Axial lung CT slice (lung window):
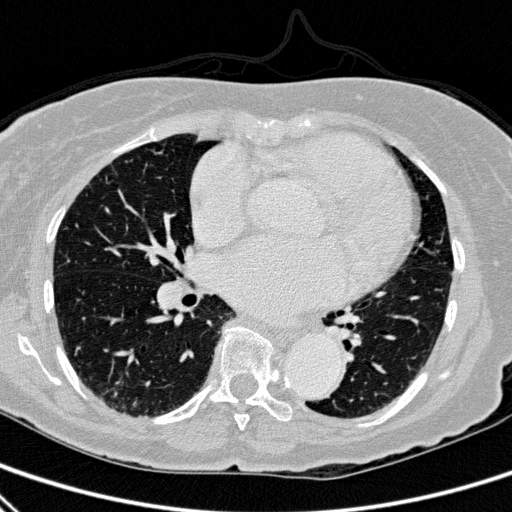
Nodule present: no